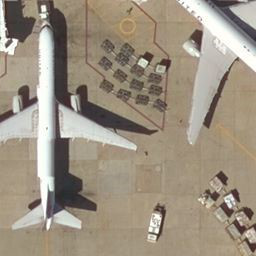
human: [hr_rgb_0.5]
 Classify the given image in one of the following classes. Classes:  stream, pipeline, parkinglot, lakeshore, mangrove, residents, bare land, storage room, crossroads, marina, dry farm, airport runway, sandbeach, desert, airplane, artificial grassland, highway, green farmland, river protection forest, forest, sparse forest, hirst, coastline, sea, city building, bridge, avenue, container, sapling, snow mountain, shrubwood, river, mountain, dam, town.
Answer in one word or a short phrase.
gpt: airplane